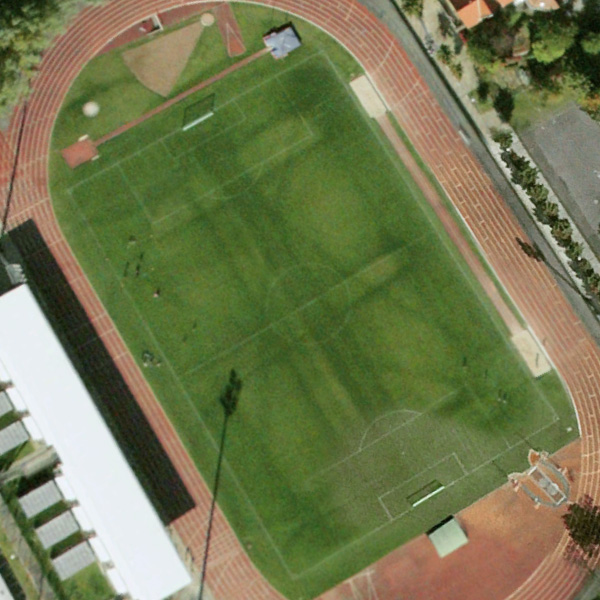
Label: Playground